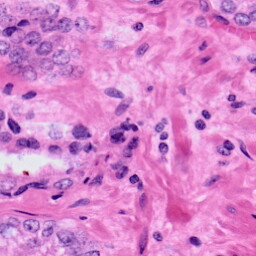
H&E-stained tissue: Prostate